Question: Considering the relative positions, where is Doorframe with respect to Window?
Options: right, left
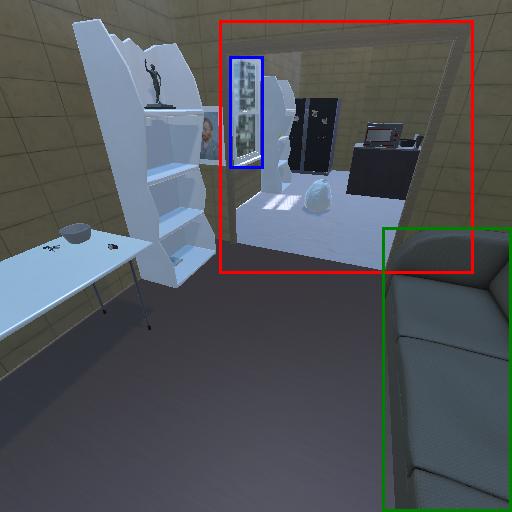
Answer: right